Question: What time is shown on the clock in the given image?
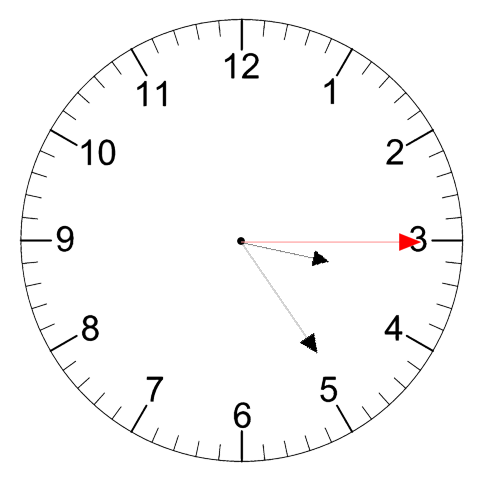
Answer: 03:24:15